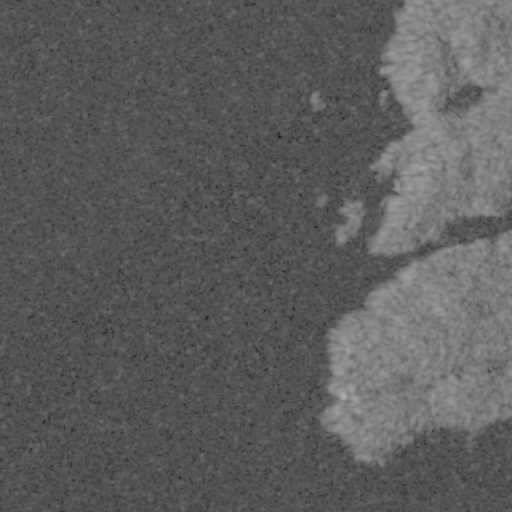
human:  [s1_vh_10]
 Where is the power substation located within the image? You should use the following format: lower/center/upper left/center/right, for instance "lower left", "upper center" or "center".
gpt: The power substation is located in the lower right of the image.
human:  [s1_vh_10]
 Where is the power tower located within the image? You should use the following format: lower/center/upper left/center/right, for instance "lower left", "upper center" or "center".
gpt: The power tower is located in the lower right of the image.
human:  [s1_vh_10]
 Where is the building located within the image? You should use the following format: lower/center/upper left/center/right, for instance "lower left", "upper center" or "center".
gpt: The building is located in the lower right of the image.
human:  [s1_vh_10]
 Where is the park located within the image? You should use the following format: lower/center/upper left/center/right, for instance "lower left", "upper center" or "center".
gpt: There is no park in the image.

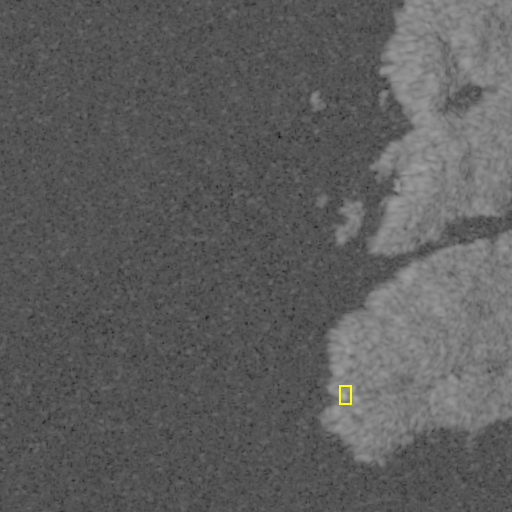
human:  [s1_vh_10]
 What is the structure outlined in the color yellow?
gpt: The structure outlined in yellow is a power substation.
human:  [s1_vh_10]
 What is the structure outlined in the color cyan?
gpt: There is no cyan outline.